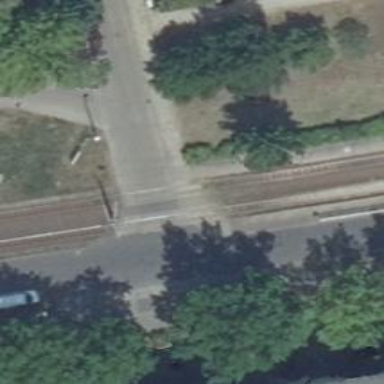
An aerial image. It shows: Railway level crossing.